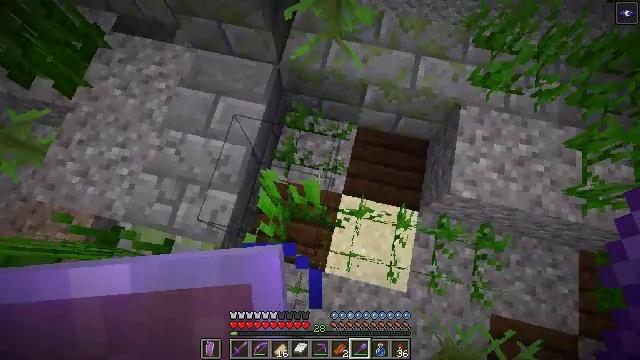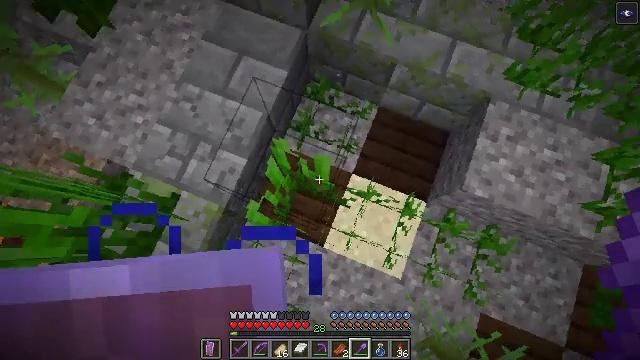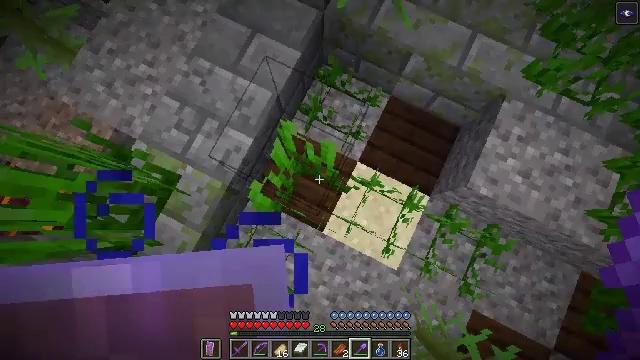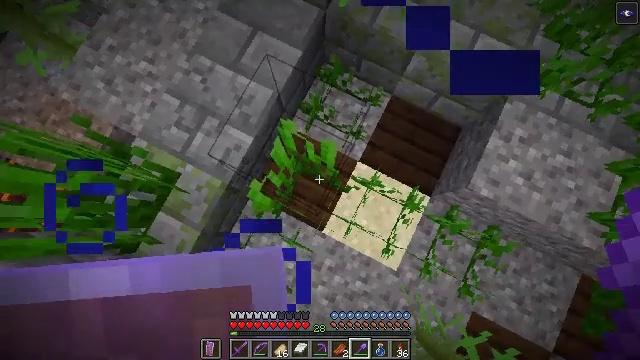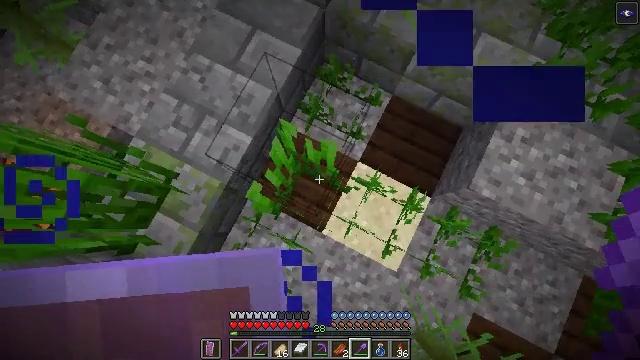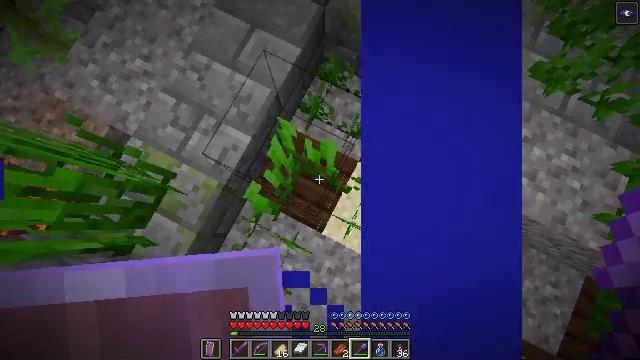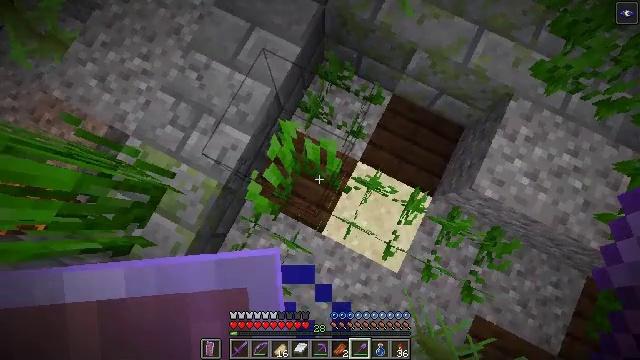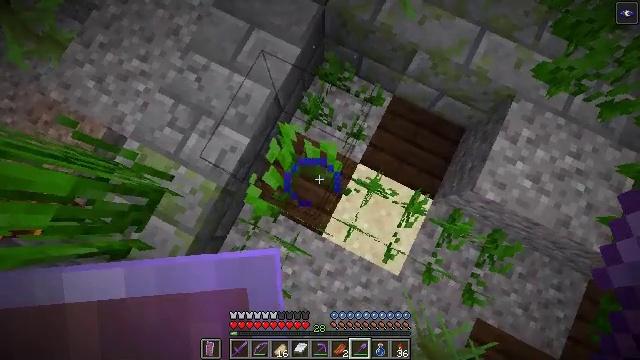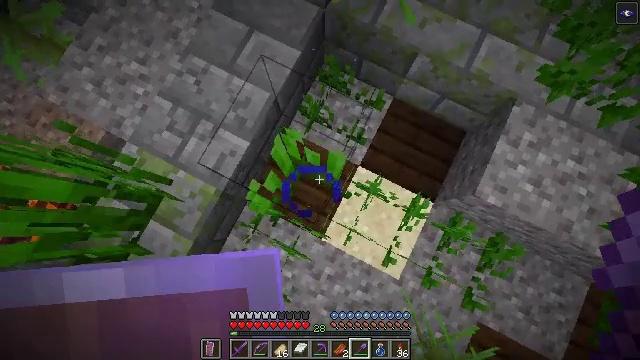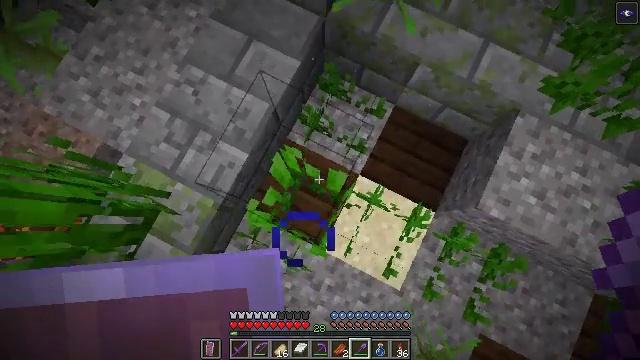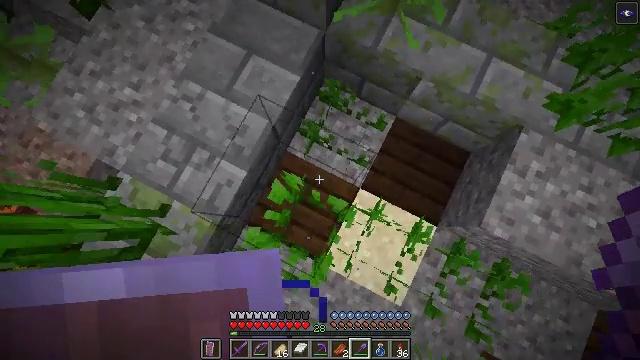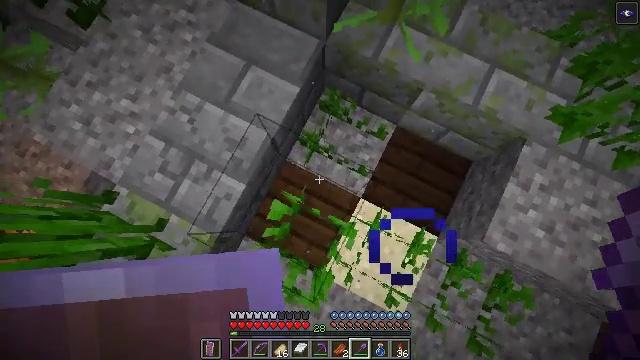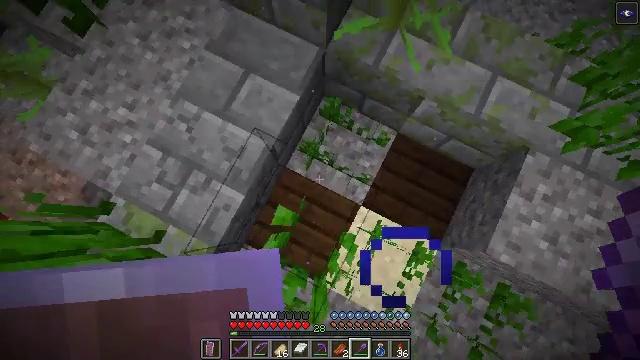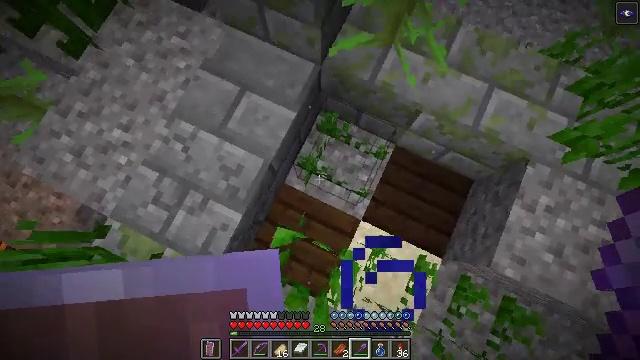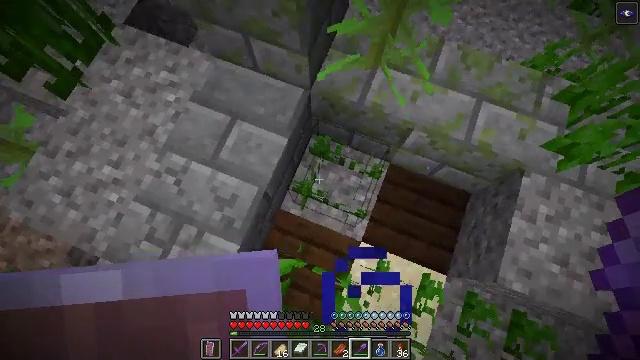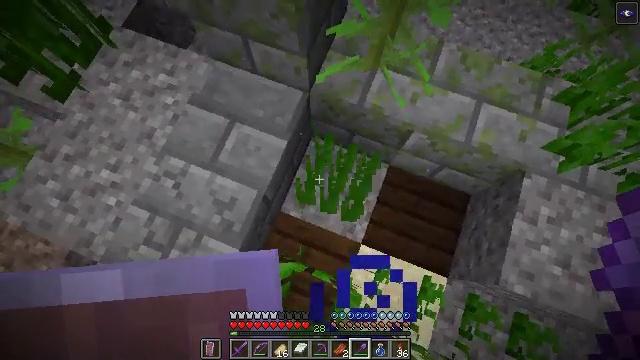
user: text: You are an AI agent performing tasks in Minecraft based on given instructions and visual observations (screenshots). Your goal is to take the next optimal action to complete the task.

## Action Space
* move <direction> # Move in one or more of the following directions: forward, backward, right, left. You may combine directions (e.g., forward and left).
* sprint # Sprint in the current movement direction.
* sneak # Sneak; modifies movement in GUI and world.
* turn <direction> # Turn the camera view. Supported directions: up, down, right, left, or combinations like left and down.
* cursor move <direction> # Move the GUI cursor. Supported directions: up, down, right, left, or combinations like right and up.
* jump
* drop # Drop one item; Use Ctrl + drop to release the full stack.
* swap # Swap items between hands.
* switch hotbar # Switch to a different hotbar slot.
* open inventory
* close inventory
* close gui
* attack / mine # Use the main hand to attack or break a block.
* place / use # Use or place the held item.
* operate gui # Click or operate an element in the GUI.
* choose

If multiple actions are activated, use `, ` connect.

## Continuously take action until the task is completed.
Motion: motion action
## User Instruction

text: Collect seagrass by hand or tool.
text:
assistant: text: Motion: turn left and down
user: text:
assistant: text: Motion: turn left and down
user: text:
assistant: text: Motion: no_op
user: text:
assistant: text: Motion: no_op
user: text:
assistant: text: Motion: no_op
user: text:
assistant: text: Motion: no_op
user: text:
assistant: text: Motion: move forward
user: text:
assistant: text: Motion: move forward
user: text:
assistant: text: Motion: move forward
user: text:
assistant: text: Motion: move forward
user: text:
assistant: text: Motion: no_op
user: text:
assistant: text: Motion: no_op
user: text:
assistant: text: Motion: turn right and up
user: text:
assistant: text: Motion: turn right and up
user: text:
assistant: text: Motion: attack / mine
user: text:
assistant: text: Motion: attack / mine
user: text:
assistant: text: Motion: turn down, attack / mine
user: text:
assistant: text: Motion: turn down, attack / mine
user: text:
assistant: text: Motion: attack / mine
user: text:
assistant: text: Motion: attack / mine